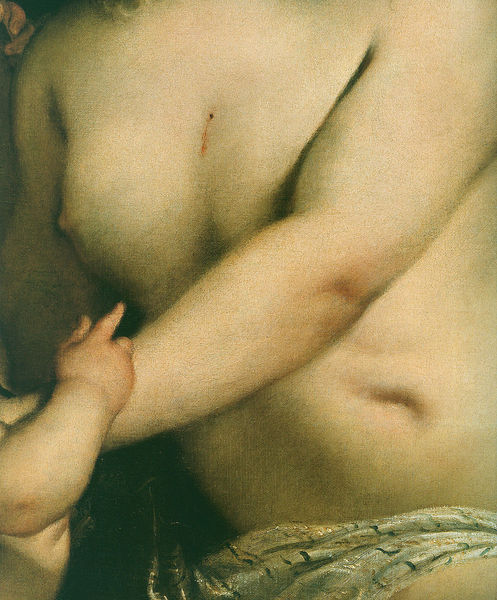
Titel: Venus, Adonis und Cupid
Künstler: Annibale Carracci
Institution: Madrid, Museo del Prado
Schlagwörter: gemälde, hand, körper, mann, nackt, wunde, ausschnitt, brust, ellbogen, finger, frau, tuch, arm, inkarnat, silber, bild, kind, mutter, baby, zeigefinger, detail, streifen, nabel, bauch, bauchnabel, brustwarze, zeigen, oberkörper, blut, lendentuch, kleinkind, christus, verletzung, nippel, nacjt